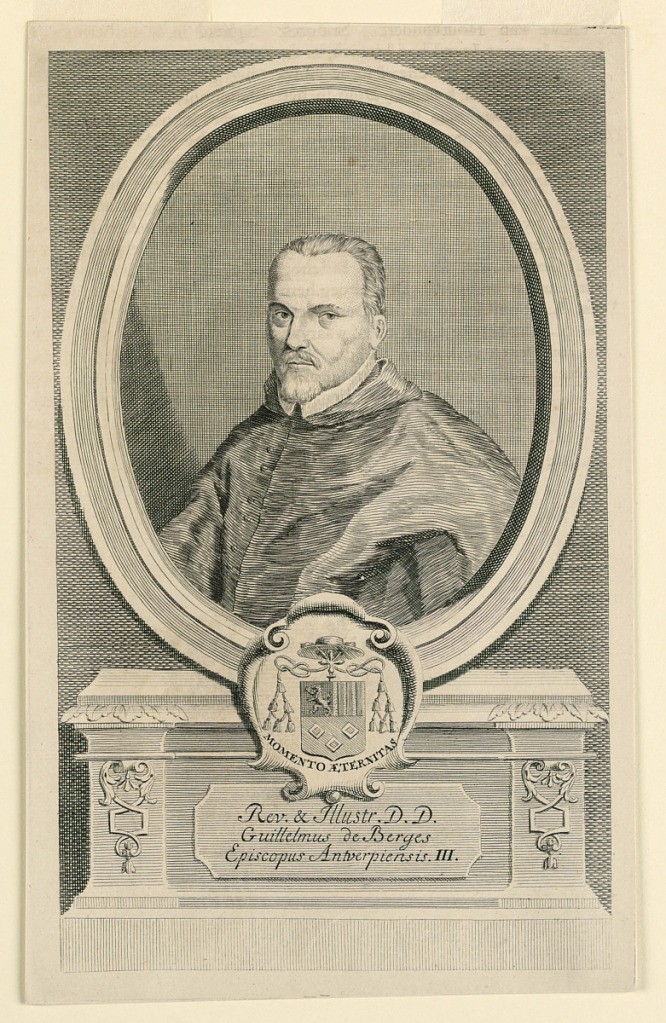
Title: Portrait of Guillemus de Berges, Bishop of Antwerp
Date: ca. 1700-1730
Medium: Engraving on paper
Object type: Print
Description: Within an oval frame is the bust portrait of a cleric, wearing a moustache and chin-whiskers; he is shown bareheaded. Below, his escutcheon and motto, and inscription.